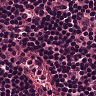
Metastatic tissue present: no